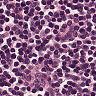
Metastatic tissue present: no